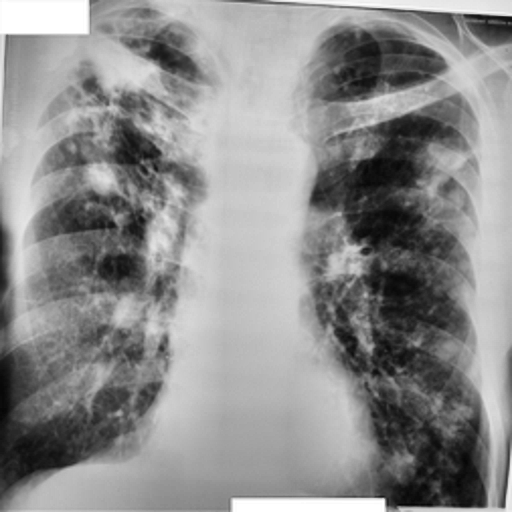
Finding: TUBERCULOSIS